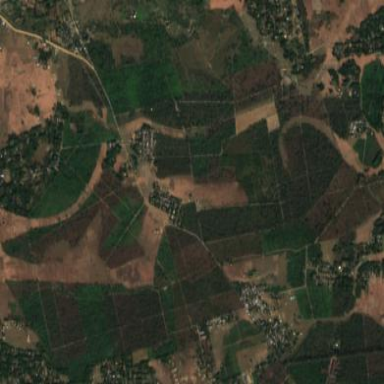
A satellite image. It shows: Orchard consisting of tea plants.